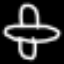
Label: airplane